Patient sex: M
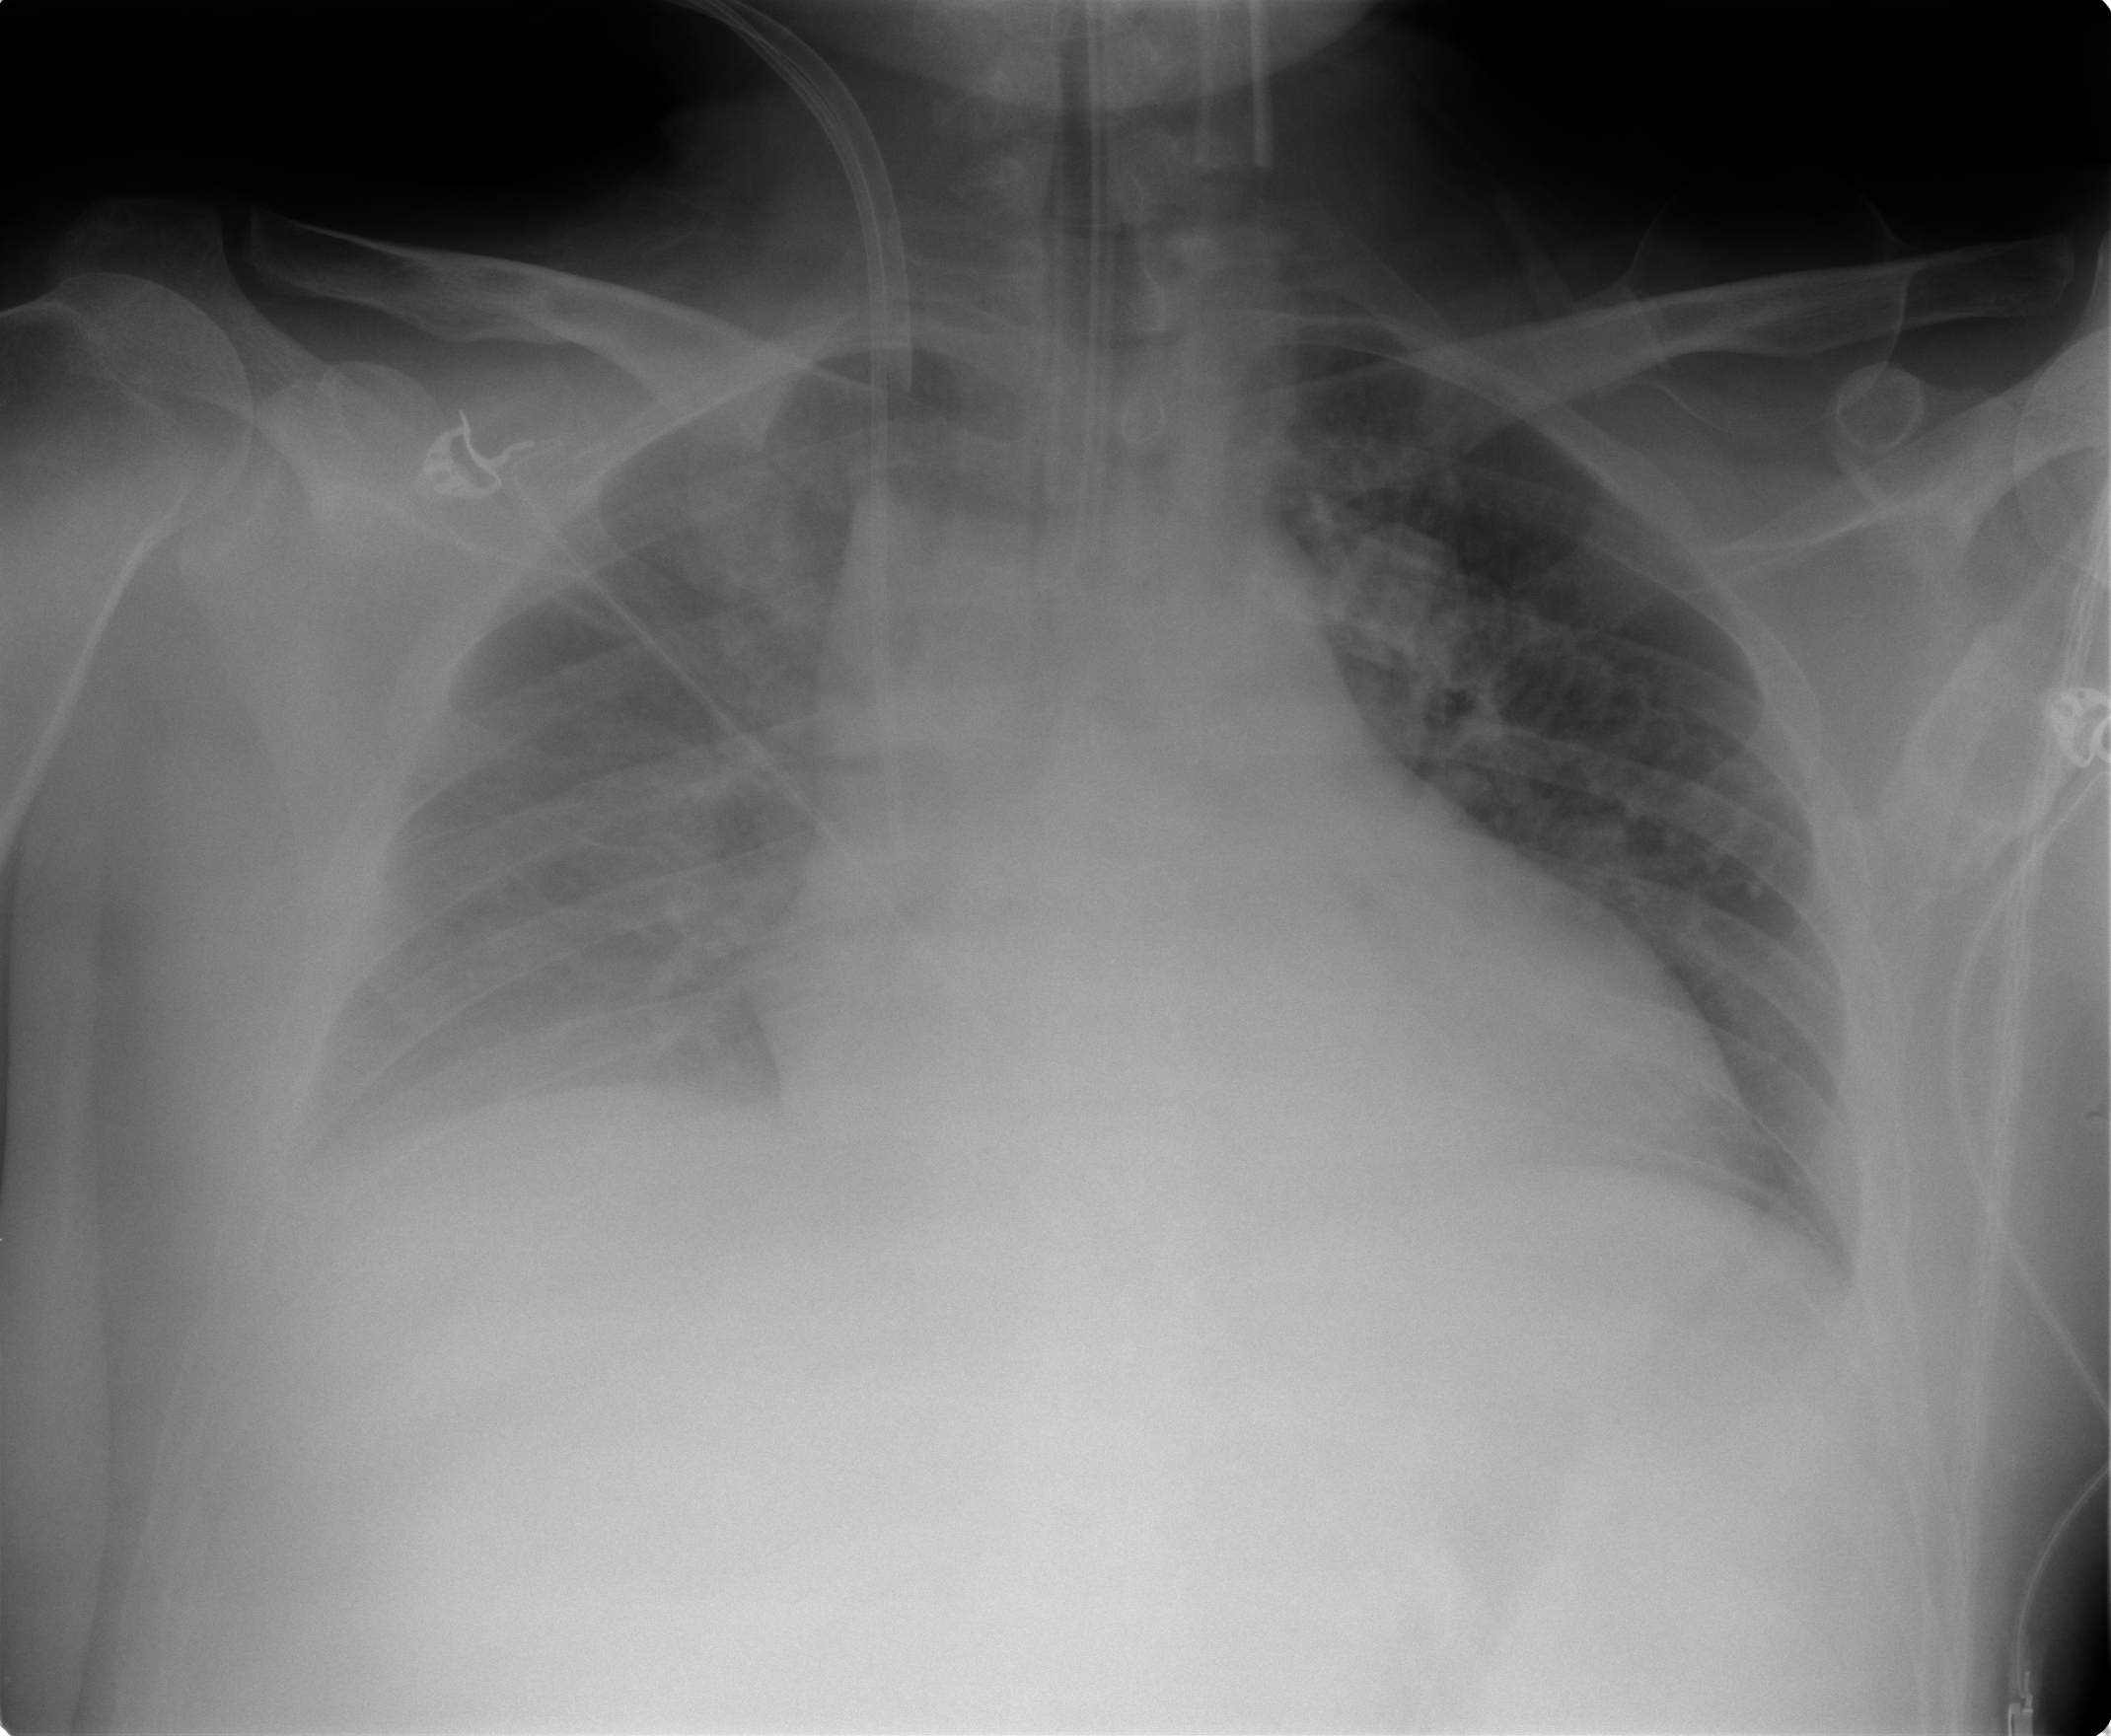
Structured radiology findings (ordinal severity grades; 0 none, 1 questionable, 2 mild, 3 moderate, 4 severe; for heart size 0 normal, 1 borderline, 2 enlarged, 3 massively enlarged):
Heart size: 2
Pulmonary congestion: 1
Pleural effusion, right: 2
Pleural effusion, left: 0
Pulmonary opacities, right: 2
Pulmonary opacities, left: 0
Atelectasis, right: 1
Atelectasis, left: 1